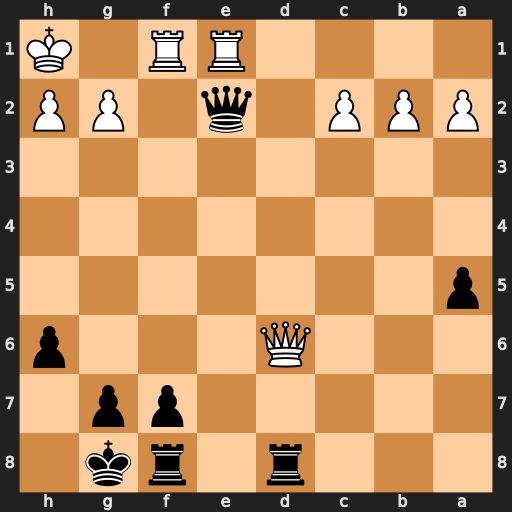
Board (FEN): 3r1rk1/5pp1/3Q3p/p7/8/8/PPP1q1PP/4RR1K
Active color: b
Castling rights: -
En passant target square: -
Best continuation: Qxf1+ Rxf1 Rxd6